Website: walmart
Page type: customer-info-address
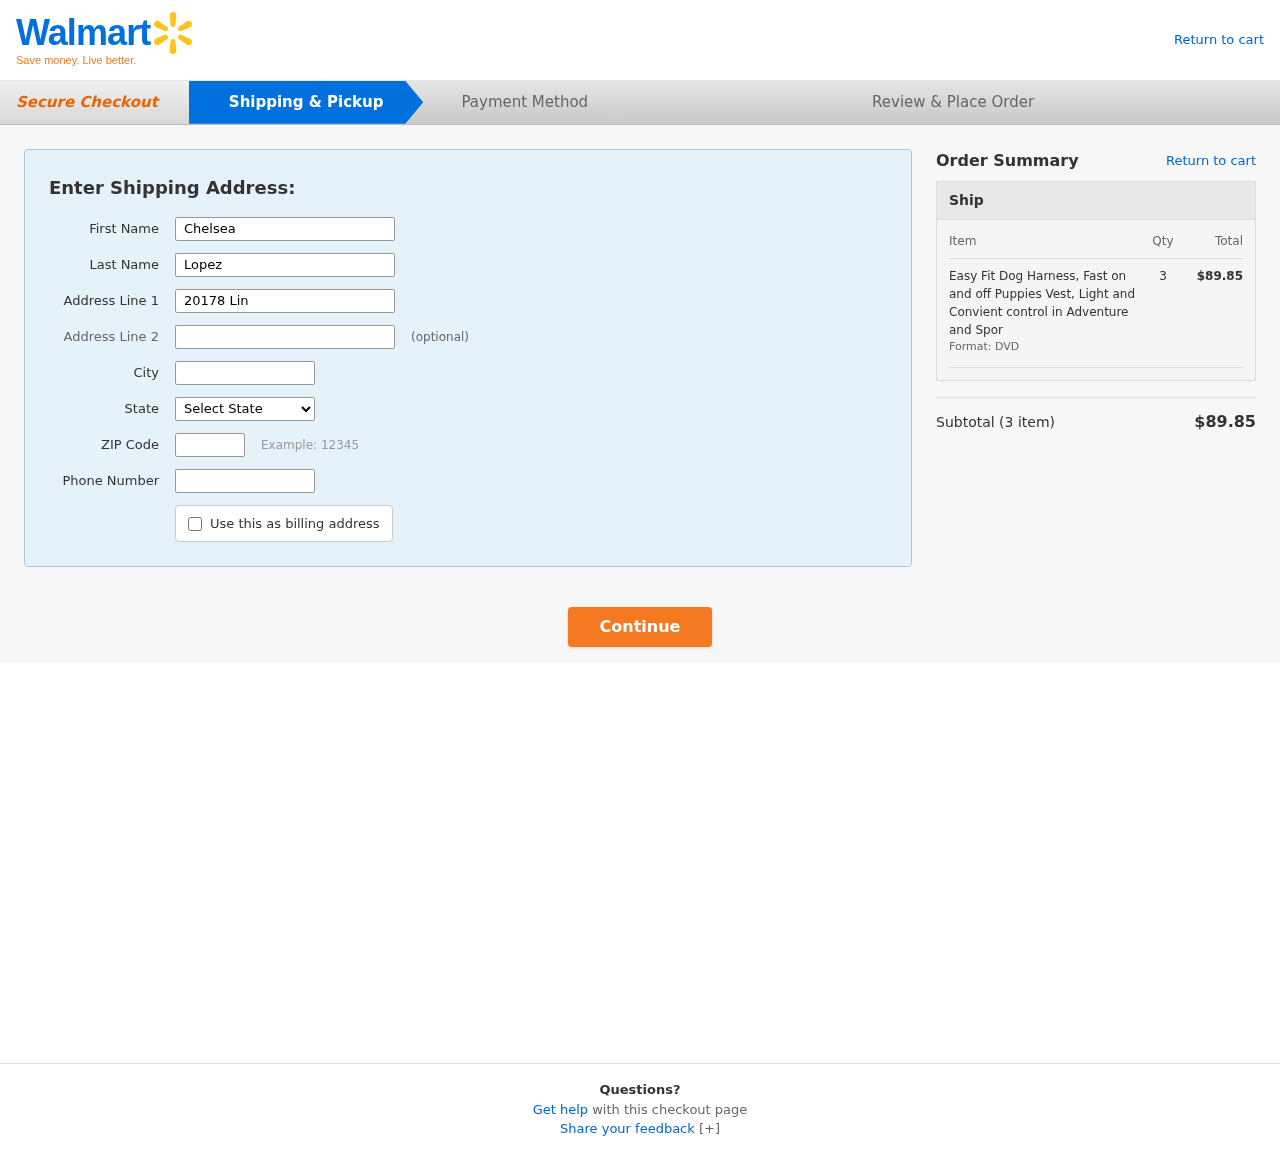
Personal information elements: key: PII_CITY
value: Rosefurt
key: PII_FIRSTNAME
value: Chelsea
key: PII_LASTNAME
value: Lopez
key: PII_PHONE
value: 4413428114
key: PII_POSTCODE
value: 69534
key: PII_STATE
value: Colorado
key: PII_STREET
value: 20178 Lindsey Parks
Product elements: key: PRODUCT1_NAME
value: Easy Fit Dog Harness, Fast on and off Puppies Vest, Light and Convient control in Adventure and Spor
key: PRODUCT1_QUANTITY
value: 3
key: PRODUCT1_LINE_TOTAL
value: $89.85
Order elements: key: ORDER_NUM_ITEMS
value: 3
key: ORDER_SUBTOTAL
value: $89.85